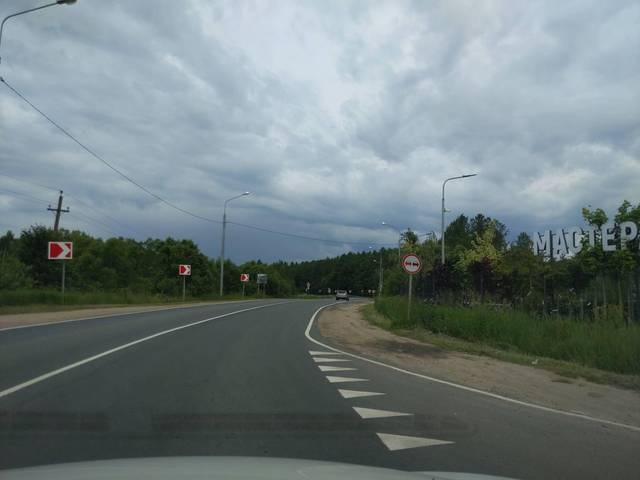
Region: Russia
Coordinates: 56.662, 37.254